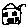
Label: house